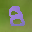
Label: 8